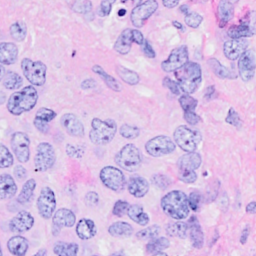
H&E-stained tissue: Breast